Question: I want to make some functions on a dicom serie (with qt and vtk) , and I want to make some connections between the qt window and the mouse.
This is my primary design:

For example, if I click on zoombutton, then I click on my image with the left button of the mouse, I want that the image will be zoomed,
I know that we must use the function 'mousePressEvent' but I have seen that we must use this name for any connection with the mouse, or I want to do 4 or 5 functions like this one, each one for one pushbutton.
How can I do this ?
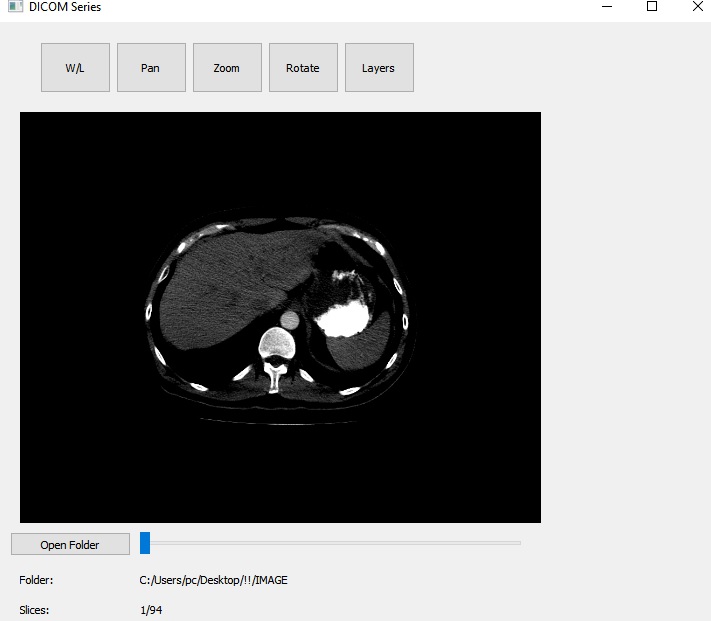
Answer: As you suggested correctly, you should use 'mousePressEvent' to capture a mouse press action. To perform the correct action on a mouse press (zoom, pan, ...), you should remember the last pressed button and call the appropriate method accordingly. This can be implemented as follows:
'''
class MainWindow : public QMainWindow
{
Q_OBJECT
public:
MainWindow ()
{
connect(ui->panButton, &QPushButton::clicked, this, &MainWindow::onPan)
connect(ui->zoomButton, &QPushButton::clicked, this, &MainWindow::onZoom)
...
}
protected slots:
enum Action {None, Pan, Zoom, ...};
void onPan () {currentAction = Pan;}
void onZoom () {currentAction = Zoom;}
protected:
void mousePressEvent(QMouseEvent *event)
{
switch(currentAction)
{
case Pan:
// perform Pan operation
break;
case Zoom:
// perform Zoom operation
break;
}
}
protected:
Action currentAction;
};
'''